Question:
'''
public void dfs(){
ArrayList<Node> exploredList = new ArrayList<>();
Stack s=new Stack();
s.push(this.rootNode);
while(!s.isEmpty()){
Node n = (Node)s.pop();
exploredList.add(n);
printNode(n);
ArrayList<Node> childList = getChildNodes(n);
for (Node child : childList){
if (!exploredList.contains(child) && !s.contains(child)) {
s.push(child);
}
}
}
'''
Output:
'''
A D C F B E
'''
I am confused with DFS algorithm. The above code adds all child nodes to the stack, removes it from the stack and visits until it reaches the end node, while the other implementation (following reference link) adds one node to the stack, visits until it reaches the end node and backtracks.
Is the above code implementation of the DFS algorithm? If yes? How it is different from other DFS implementations? The output of other DFS algorithm should be:
Output:
'''
A B E F C D
'''
Reference:
<URL>
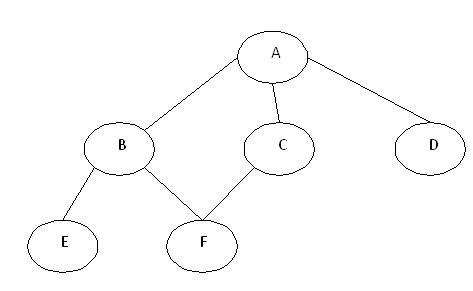
Answer: What makes it a DFS (-first search) is the fact that it is traversing the graph by continuously visiting deeper and deeper nodes in the graph before backtracking and visiting other nodes which have been added to the stack. this does not guarantee visiting the nodes in a specified order. Two perfectly good implementations of DFS can have entirely different outputs if they simply choose to visit the nodes in a different order, such as starting from the left '(A -> B)' rather than the right '(A -> D)' side.